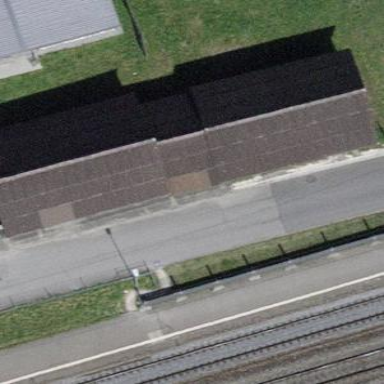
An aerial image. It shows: Building with tiled roof.